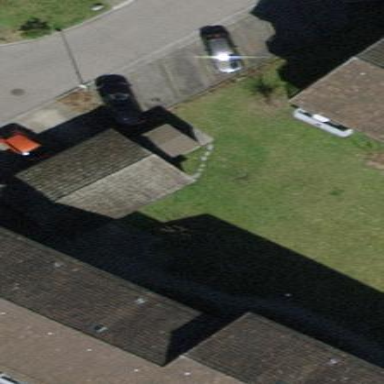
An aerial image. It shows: Group of garages.